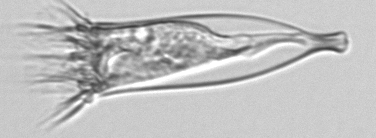
Label: Favella